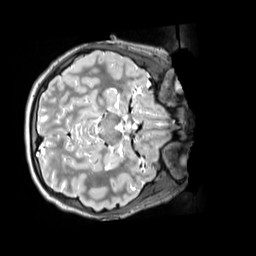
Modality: T2w
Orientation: axial
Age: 13
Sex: female
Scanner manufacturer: siemens
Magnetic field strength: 3 T
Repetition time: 3.2 s
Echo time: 0.408 s